Platform: macOS
Application: Chrome
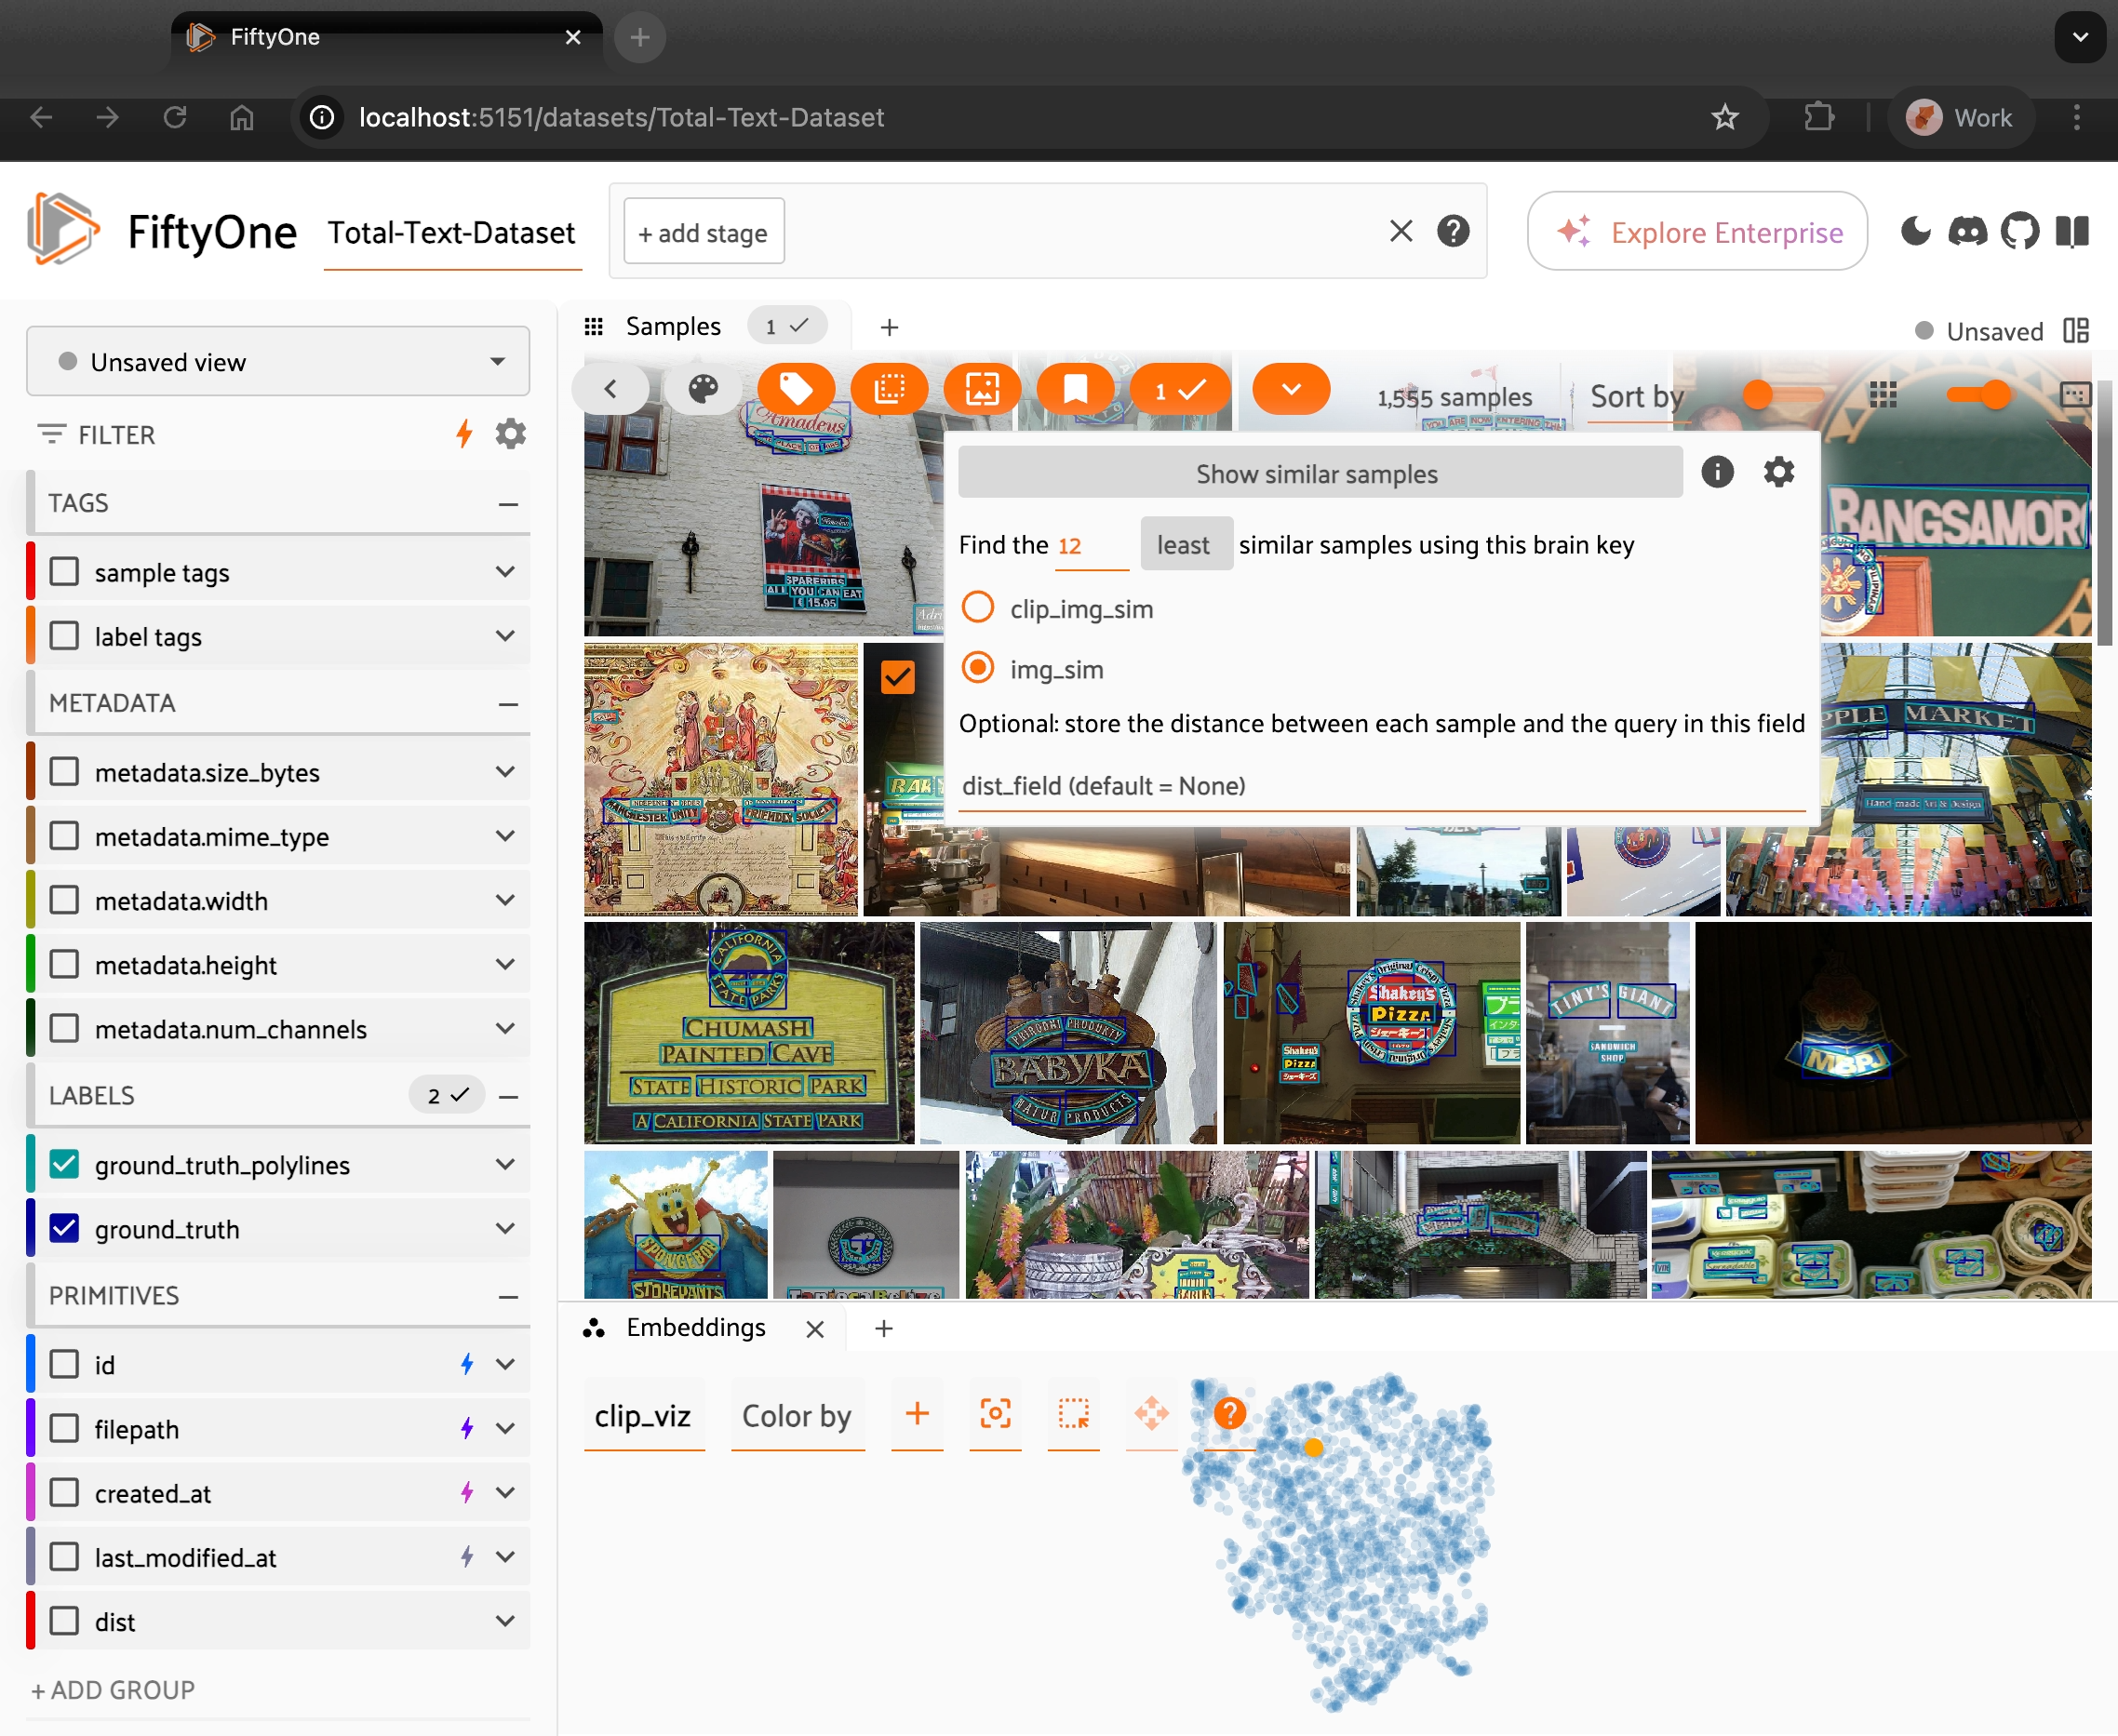
task_description: Select the second sample in the second row of the samples panel
action_type: click
element_info: Checkbox

task_description: Select the fifth sample in the third row of the samples panel
action_type: click
element_info: Checkbox

task_description: Open the similarity menu
action_type: click
element_info: Icon

task_description: Find the 5 least similar samples
action_type: type
element_info: Text Input

action_type: click

task_description: Use the clip_img_sim as the brain key for similarity
action_type: click
element_info: Radio Button

task_description: Use img_sim as the brain key for similarity
action_type: click
element_info: Radio Button

task_description: Learn more about sorting by similarity
action_type: click
element_info: Icon

task_description: Hide advanced settings for similarity search
action_type: click
element_info: Icon

task_description: Select a brain key for embeddings visualization
action_type: select
element_info: Menu Item

task_description: Color embeddings by a field value
action_type: select
element_info: Menu Item

task_description: Display metadata.width on the samples in the samples panel
action_type: click

task_description: Collapse the metadata group in the sidebar
action_type: click
element_info: Icon

task_description: Collapse the labels group in the sidebar
action_type: click
element_info: Icon

task_description: Collapse the tags group in the sidebar
action_type: click
element_info: Icon

task_description: Hide the sidebar
action_type: click
element_info: Icon

task_description: Clear the labels shown in the samples panel
action_type: click
element_info: Icon
task_description: Sort samples by similarity to the selected samples
action_type: click
element_info: Button